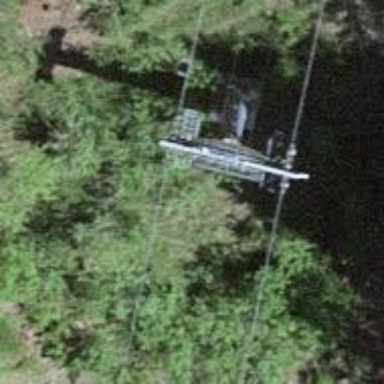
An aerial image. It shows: Pylon for aerialway.